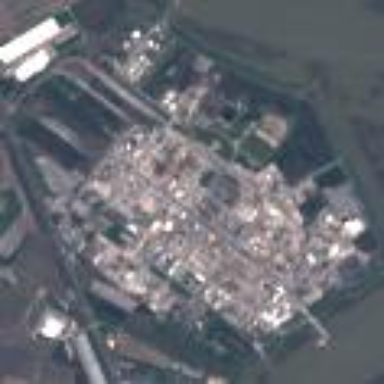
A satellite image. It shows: Industrial area dedicated to chemical works.